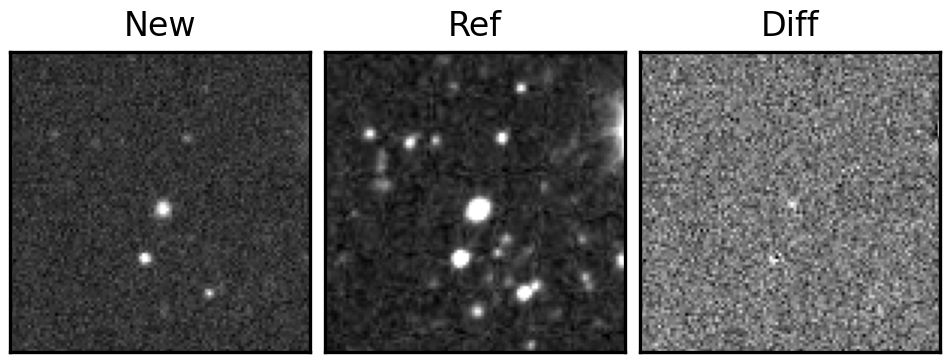
Label: real